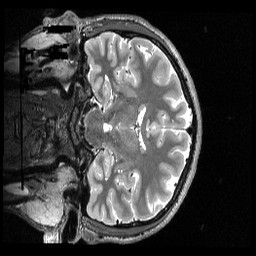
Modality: T2w
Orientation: coronal
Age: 20
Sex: male
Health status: healthy
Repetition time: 3.2 s
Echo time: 0.563 s